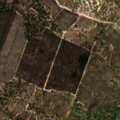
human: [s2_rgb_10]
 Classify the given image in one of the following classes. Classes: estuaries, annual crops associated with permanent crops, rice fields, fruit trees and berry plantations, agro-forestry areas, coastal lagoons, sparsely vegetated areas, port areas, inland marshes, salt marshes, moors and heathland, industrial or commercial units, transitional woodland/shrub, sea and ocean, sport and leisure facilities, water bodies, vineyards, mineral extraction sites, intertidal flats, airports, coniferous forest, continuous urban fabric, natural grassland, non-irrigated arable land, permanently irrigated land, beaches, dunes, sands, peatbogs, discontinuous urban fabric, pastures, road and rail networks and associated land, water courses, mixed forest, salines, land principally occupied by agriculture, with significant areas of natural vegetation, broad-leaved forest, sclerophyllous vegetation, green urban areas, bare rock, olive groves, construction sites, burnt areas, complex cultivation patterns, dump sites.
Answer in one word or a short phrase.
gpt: continuous urban fabric